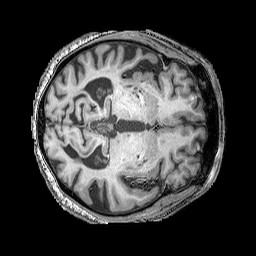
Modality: T1w
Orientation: axial
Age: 68
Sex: male
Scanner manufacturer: siemens
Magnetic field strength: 3 T
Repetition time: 2.25 s
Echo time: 0.00411 s